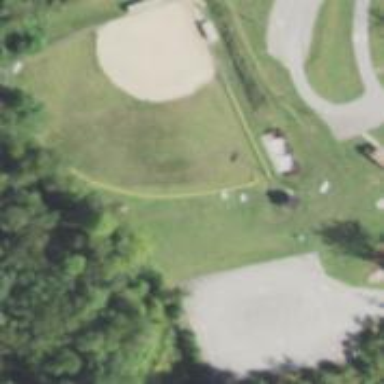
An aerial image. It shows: Baseball pitch for leisure land activities.